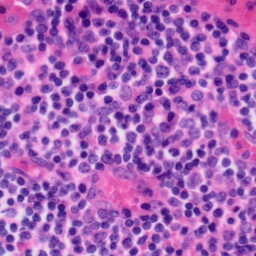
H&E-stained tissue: Tonsil